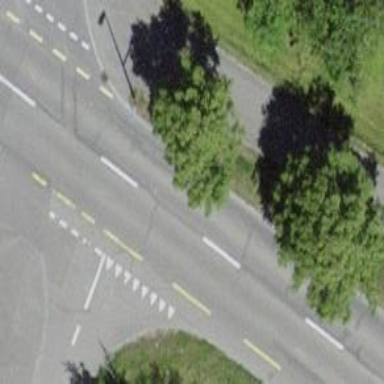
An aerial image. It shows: Secondary road with asphalt surface and dedicated cycle lane.